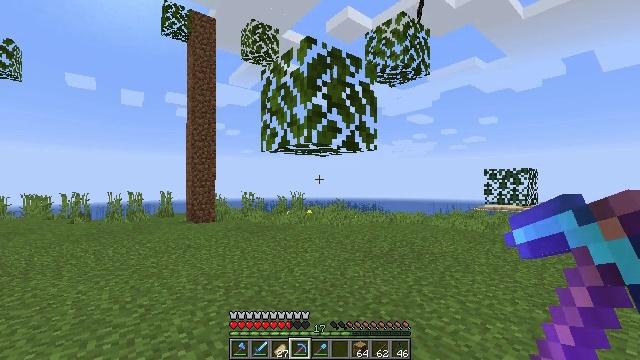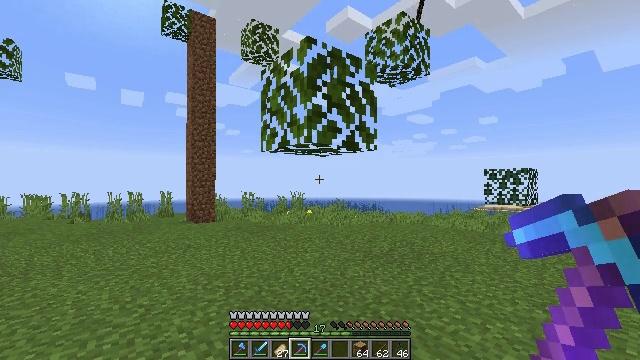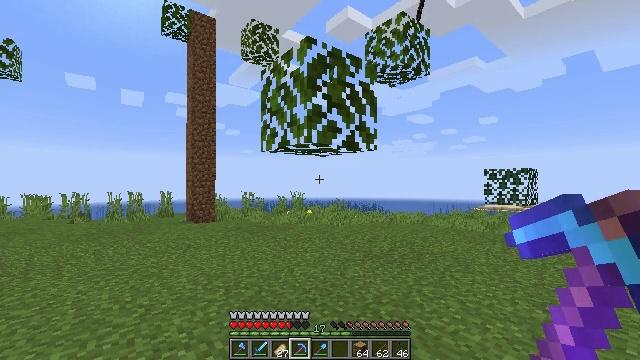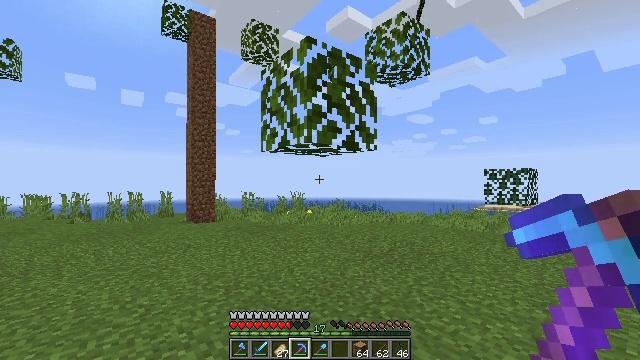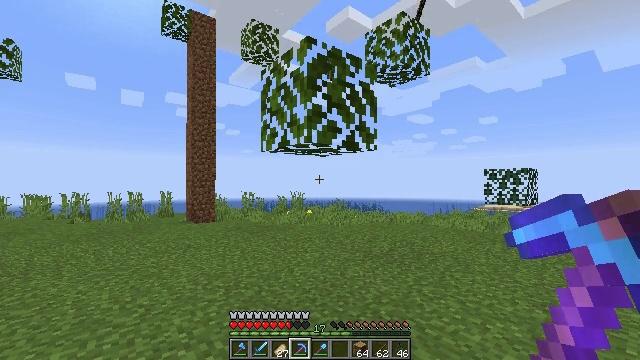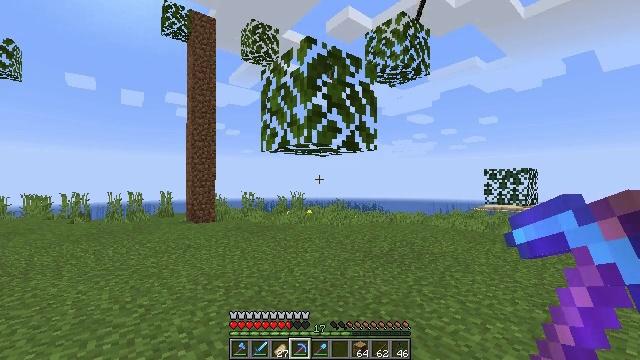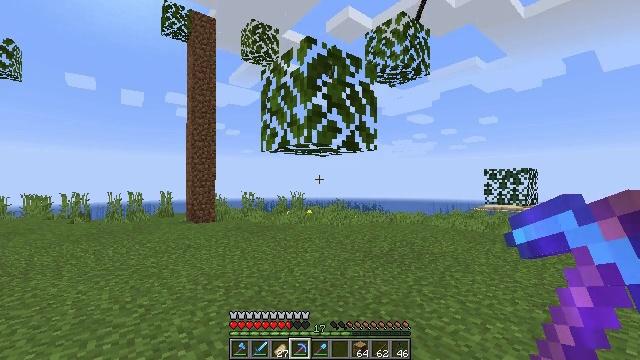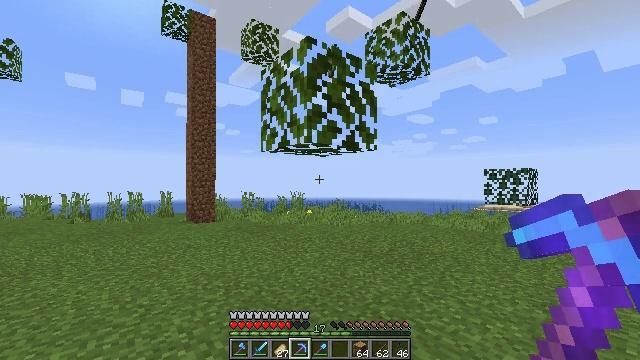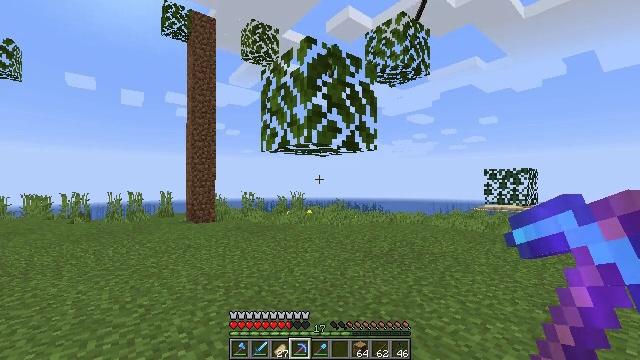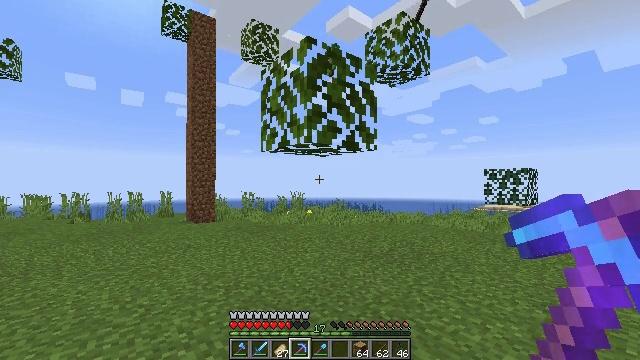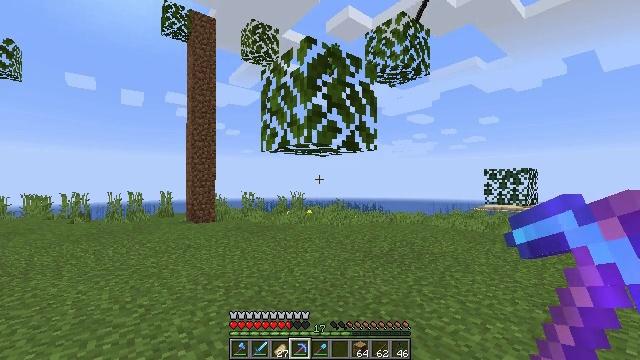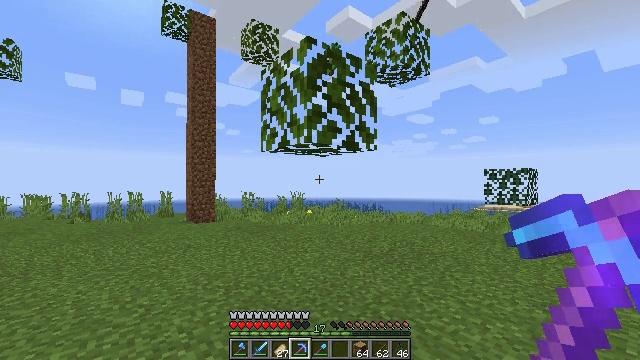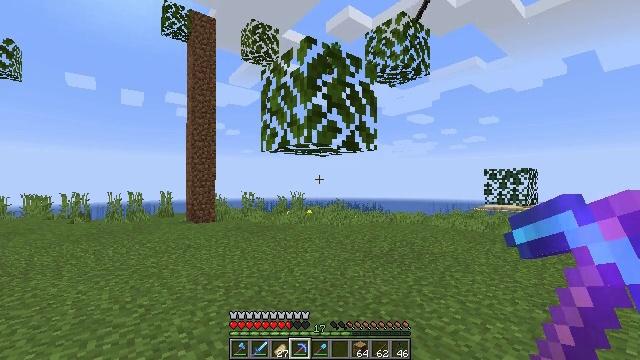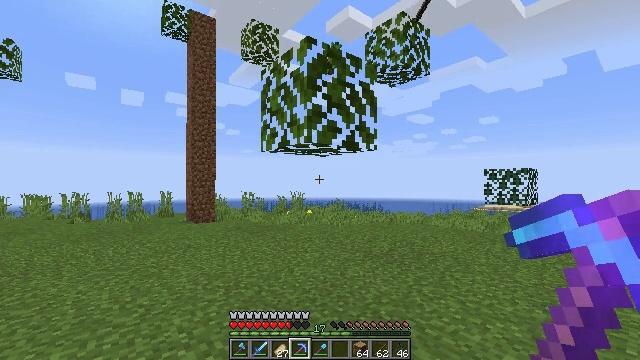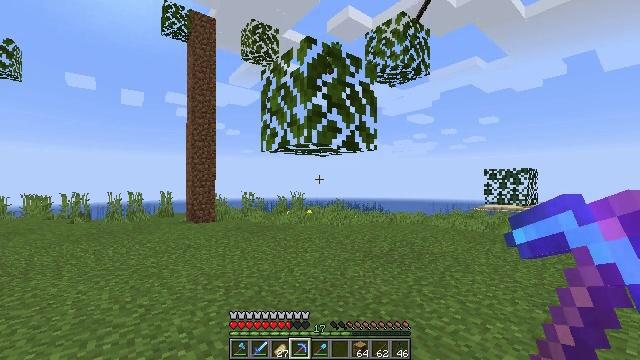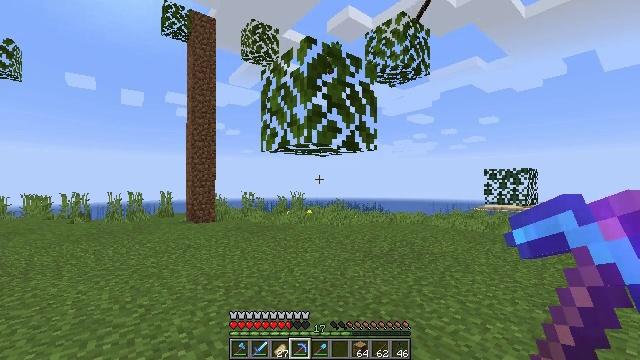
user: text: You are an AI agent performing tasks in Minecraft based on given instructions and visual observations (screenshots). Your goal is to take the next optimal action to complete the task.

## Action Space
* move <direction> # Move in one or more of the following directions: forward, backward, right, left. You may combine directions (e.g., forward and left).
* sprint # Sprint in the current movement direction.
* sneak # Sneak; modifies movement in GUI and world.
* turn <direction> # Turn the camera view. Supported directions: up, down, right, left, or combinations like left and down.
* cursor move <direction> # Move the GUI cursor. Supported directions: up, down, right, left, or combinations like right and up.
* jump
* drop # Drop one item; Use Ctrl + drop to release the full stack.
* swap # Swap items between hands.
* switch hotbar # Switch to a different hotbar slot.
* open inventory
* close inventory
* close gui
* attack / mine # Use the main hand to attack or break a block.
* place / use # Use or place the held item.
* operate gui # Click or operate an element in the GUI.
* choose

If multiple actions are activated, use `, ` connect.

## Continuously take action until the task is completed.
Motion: motion action
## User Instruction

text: Trim the tree by mining oak leaves.
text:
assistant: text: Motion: no_op
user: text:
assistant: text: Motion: no_op
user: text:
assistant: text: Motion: no_op
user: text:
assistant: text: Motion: no_op
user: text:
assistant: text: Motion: no_op
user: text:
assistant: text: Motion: no_op
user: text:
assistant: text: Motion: no_op
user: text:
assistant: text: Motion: no_op
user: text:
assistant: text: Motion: no_op
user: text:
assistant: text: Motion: no_op
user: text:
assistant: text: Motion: no_op
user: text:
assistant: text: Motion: no_op
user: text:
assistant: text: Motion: no_op
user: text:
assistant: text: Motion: no_op
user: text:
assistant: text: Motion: no_op
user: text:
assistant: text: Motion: no_op
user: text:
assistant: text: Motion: no_op
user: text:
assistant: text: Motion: no_op
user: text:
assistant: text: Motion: no_op
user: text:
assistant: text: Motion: no_op
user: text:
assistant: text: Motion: no_op
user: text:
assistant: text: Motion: no_op
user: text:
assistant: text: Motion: no_op
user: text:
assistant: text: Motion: no_op
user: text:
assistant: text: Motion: no_op
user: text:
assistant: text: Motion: no_op
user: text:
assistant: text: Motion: no_op
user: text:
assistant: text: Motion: no_op
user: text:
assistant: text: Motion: no_op
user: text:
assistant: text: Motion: no_op